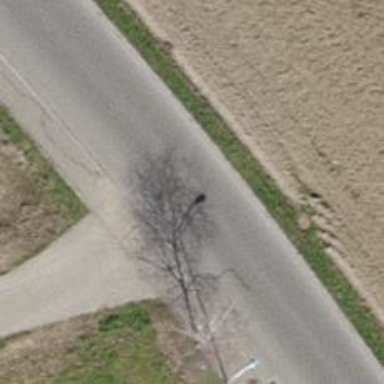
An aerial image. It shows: Tertiary road with asphalt surface and opposite cycleway.